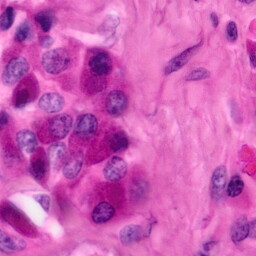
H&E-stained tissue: Pancreatic